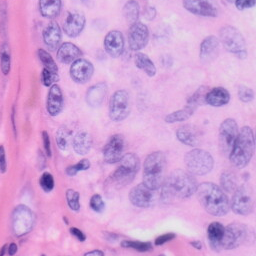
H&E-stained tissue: Skin